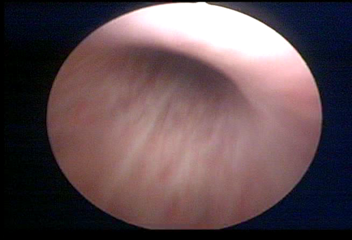
Modality: WLC
Class: Normal mucosa
Bladder cancer association: No